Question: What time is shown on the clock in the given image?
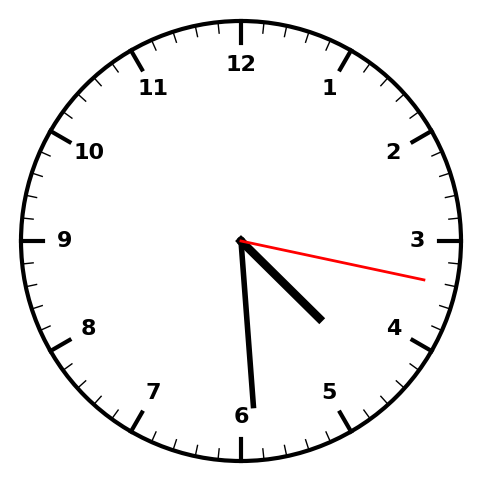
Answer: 04:29:17